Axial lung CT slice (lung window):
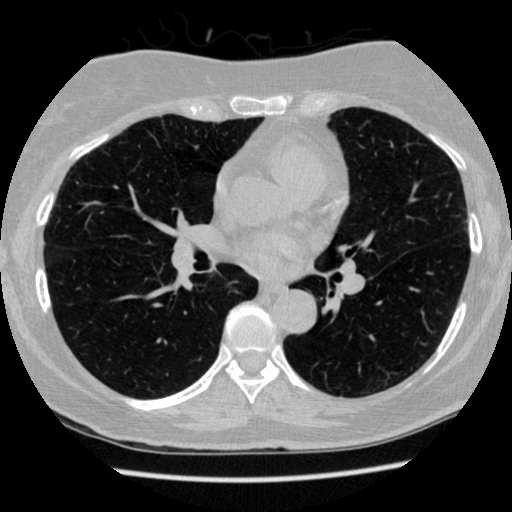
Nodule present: no